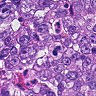
Metastatic tissue present: yes